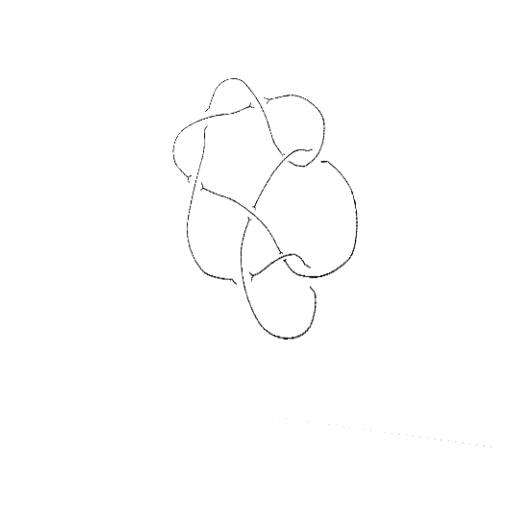
Crossing number: 9